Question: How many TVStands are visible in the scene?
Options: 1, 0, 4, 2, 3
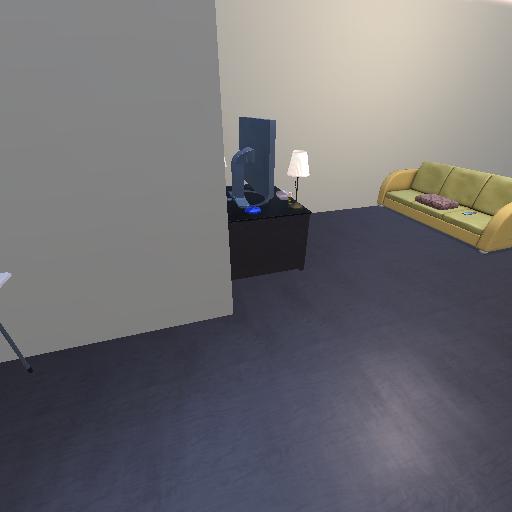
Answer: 1